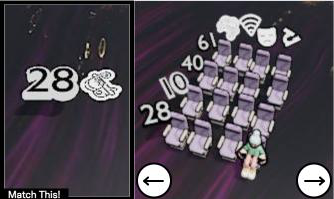
Task: seats
Answer: no